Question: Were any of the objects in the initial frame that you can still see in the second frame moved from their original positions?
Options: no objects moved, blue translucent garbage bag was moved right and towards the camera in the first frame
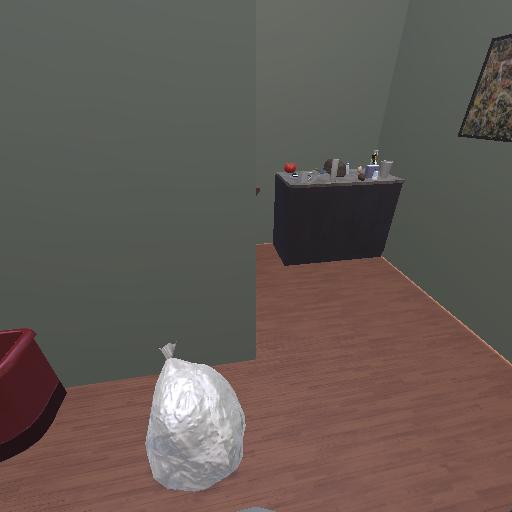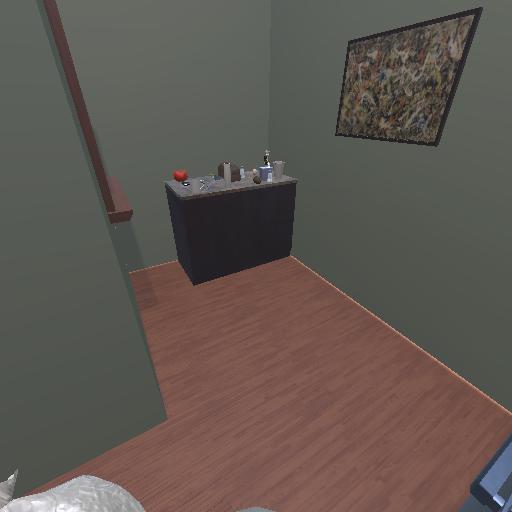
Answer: no objects moved